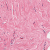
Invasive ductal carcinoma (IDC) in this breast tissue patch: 0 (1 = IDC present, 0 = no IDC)